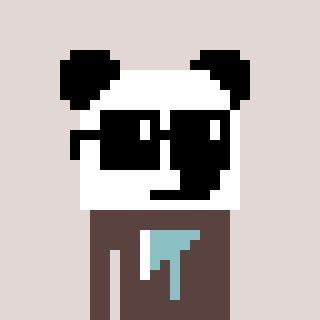
a pixel art character with square black sunglasses, a panda-shaped head and a darkbrown-colored body on a warm background